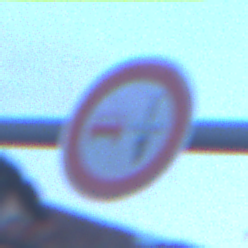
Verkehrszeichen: VerbotUeberholenEinspurigeFahrzeuge
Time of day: Dawn
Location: Outdoor (Urban)
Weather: PartlyCloudy
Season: NotSpecified
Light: Natural